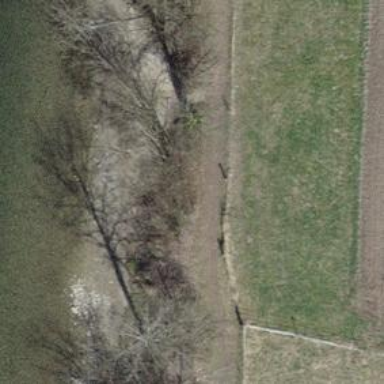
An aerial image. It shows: Wooden fence.